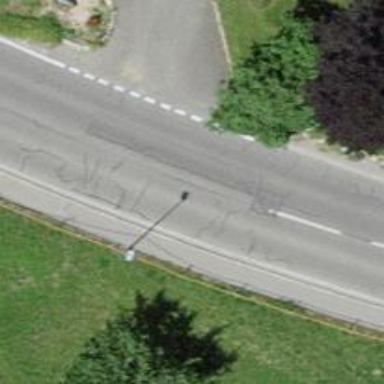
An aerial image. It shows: Asphalt road classified as primary highway.